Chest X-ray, PA view. Patient: 37 years old, sex M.
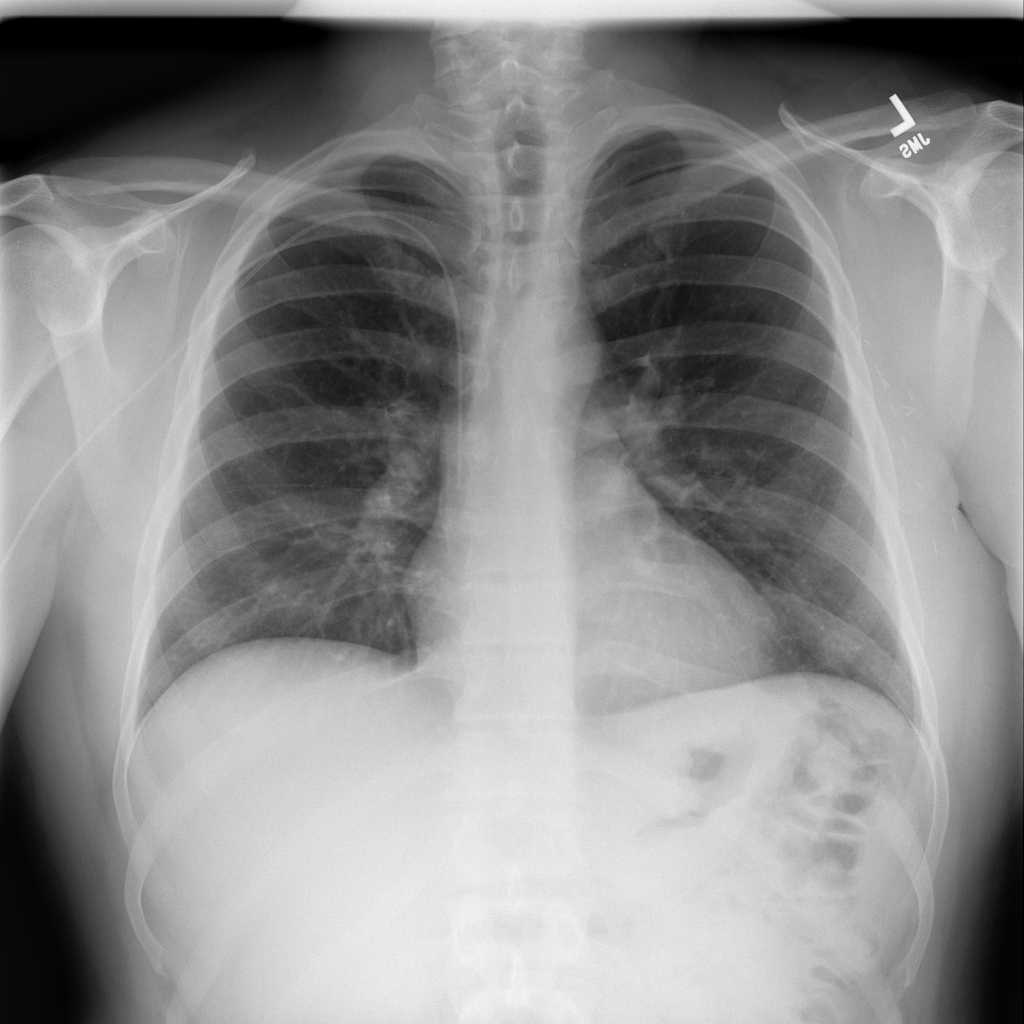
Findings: No Finding